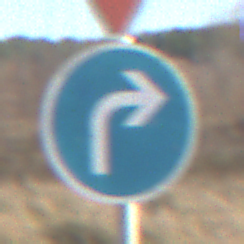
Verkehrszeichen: VorgeschriebeneFahrtrichtungRechts
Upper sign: VorfahrtGewaehren
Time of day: MorningAfternoon
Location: Outdoor (Nature)
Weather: PartlyCloudy
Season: NotSpecified
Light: Natural